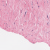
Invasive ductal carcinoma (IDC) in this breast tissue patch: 0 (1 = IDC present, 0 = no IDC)